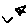
Label: star